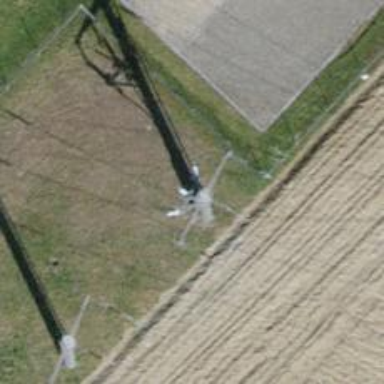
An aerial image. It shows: Three cables of power line.